Interaction volume radius: 5 \u00c5
Interaction volume height: 25 \u00c5
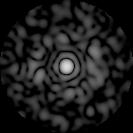
Disorder parameter: 0.8131